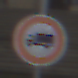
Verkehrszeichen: VerbotFuerKraftfahrzeugeUeberDreiKommaFuenfTonnen
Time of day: Midday
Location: Outdoor (Urban)
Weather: Overcast
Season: NotSpecified
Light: Natural